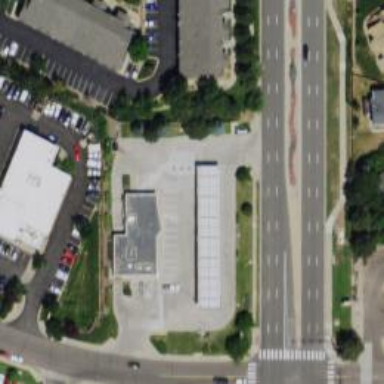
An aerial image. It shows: Convenience shop.